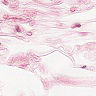
Metastatic tissue present: no